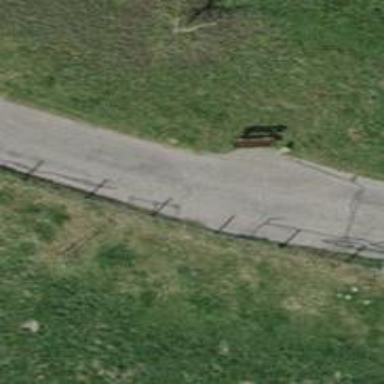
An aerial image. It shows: Bench for seating.